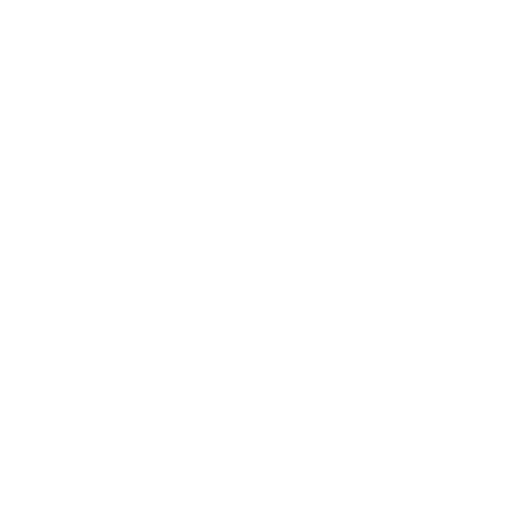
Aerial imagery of island in Alaska named Polk Island containing only unknown